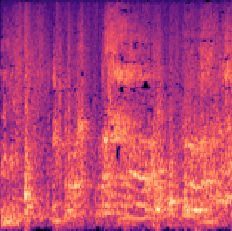
Sound class: Pig